The trace is the raw vibration amplitude of a rotating bearing as a function of time. Classify the bearing condition as one of: normal, inner_race, outer_race, ball.
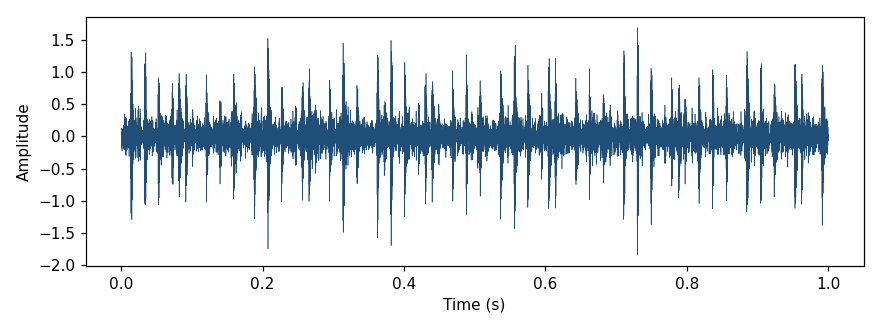
Answer: outer_race